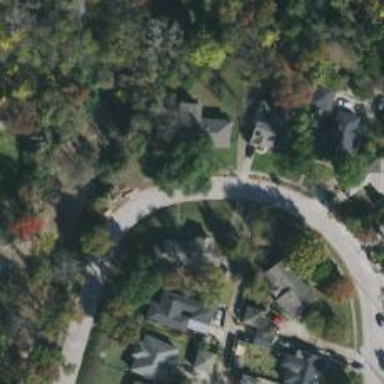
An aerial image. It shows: Residential road.